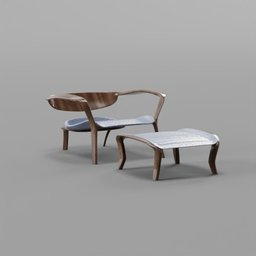
Label: furniture